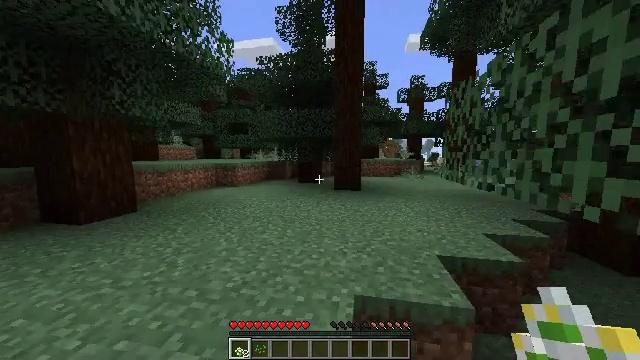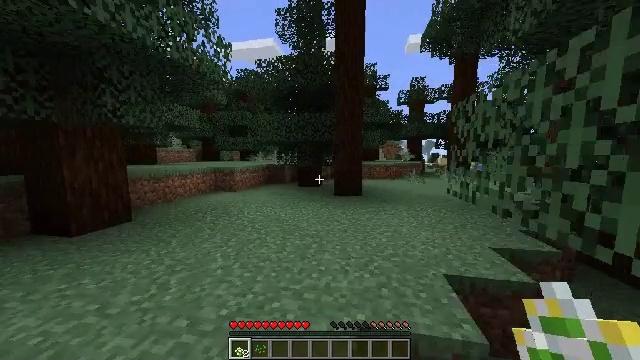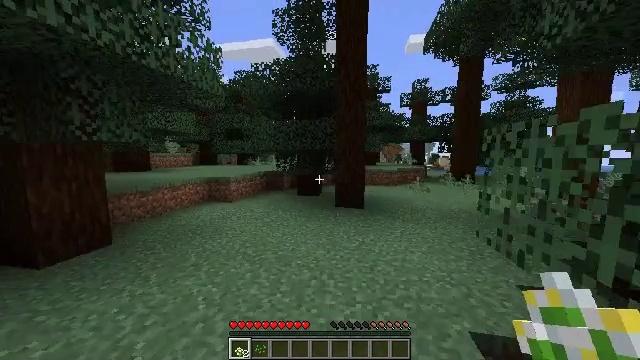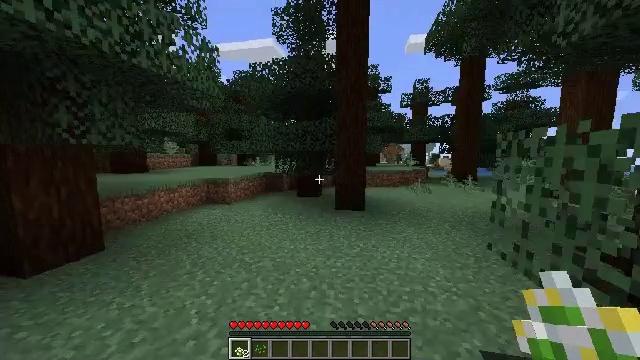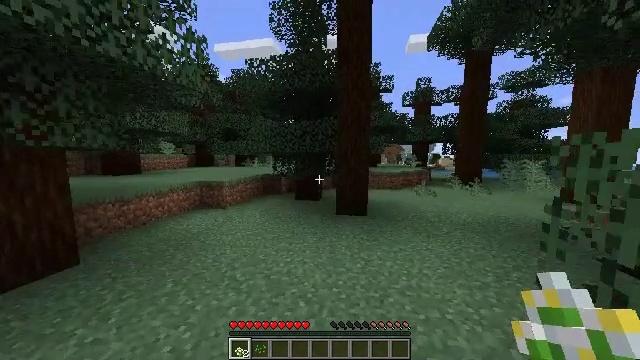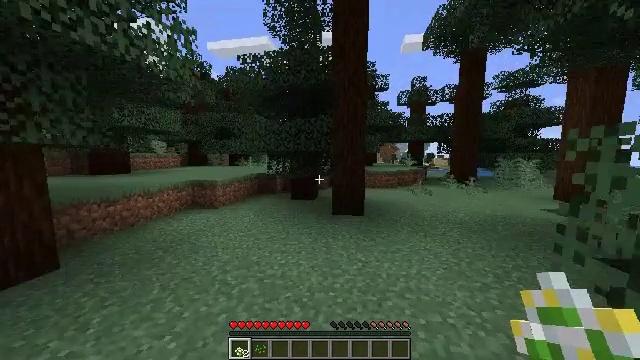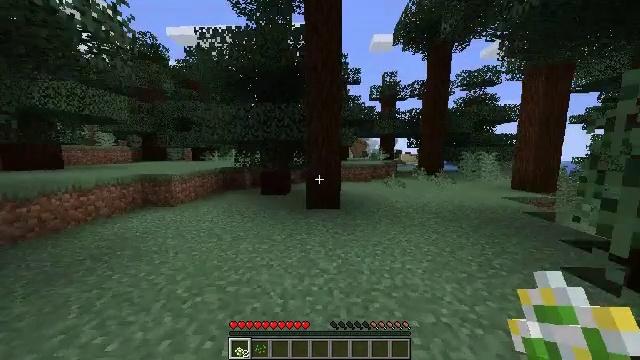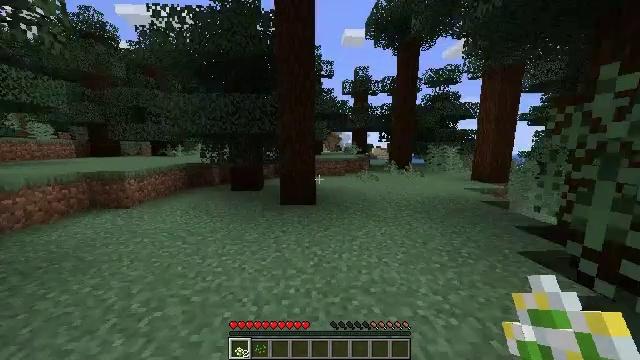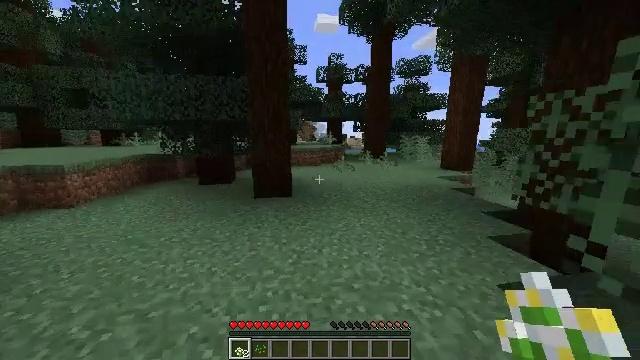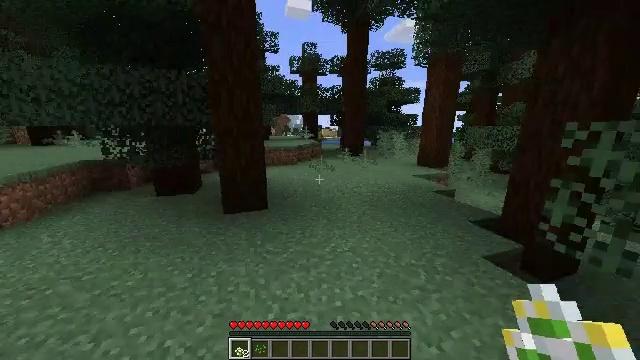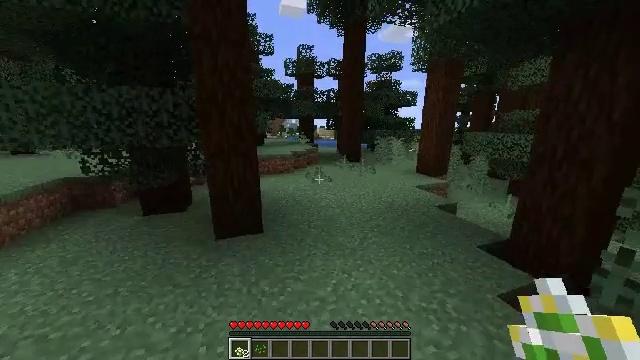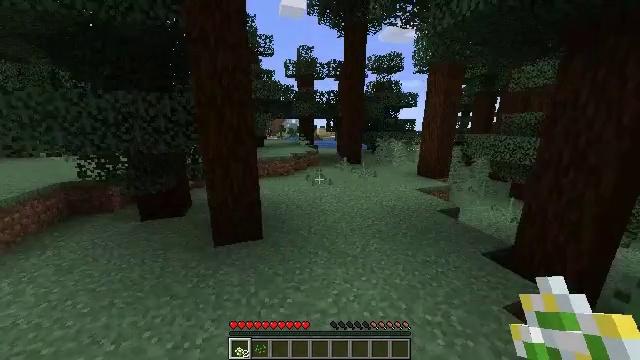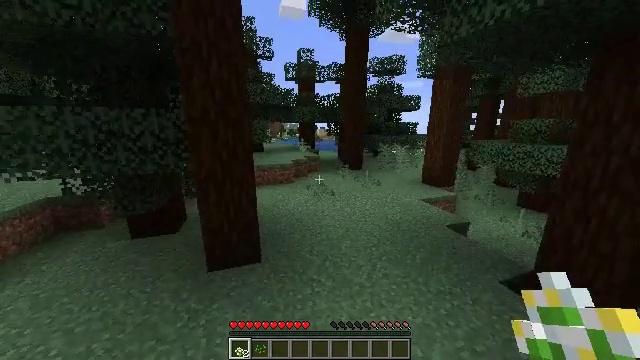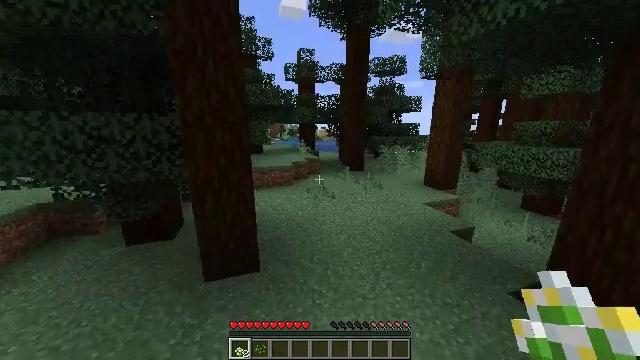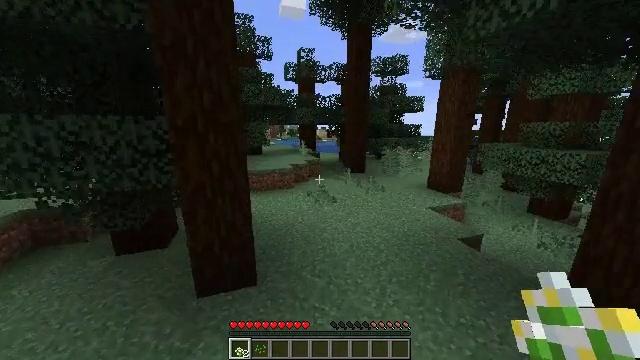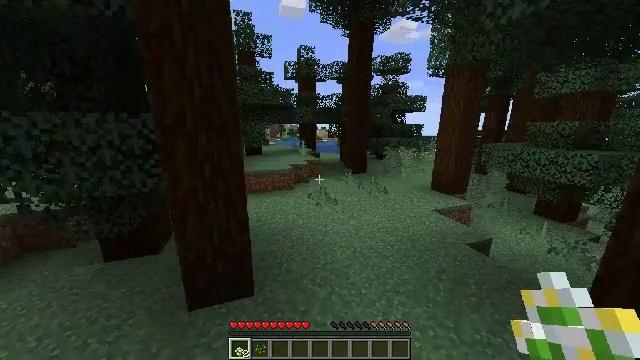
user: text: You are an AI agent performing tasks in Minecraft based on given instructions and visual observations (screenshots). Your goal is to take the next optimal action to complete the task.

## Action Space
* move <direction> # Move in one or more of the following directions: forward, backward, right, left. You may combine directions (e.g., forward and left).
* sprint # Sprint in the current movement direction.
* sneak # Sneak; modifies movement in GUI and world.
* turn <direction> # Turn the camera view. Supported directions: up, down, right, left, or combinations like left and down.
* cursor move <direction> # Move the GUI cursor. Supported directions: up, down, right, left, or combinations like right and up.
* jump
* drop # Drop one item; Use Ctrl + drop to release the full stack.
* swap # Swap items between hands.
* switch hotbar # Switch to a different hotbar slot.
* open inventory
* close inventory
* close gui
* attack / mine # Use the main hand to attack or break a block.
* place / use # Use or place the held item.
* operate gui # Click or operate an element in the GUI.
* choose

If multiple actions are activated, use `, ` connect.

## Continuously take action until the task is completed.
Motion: motion action
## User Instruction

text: Hunt a cod.
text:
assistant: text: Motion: move forward, sprint, jump
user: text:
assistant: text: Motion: move forward, sprint, jump
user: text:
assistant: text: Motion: move forward, sprint, jump
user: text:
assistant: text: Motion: move forward, sprint, jump
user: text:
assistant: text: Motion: move forward, sprint, turn right, jump
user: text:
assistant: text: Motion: move forward, sprint, turn right, jump
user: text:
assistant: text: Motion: move forward, sprint, turn right and down, jump
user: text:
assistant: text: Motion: move forward, sprint, turn right and down, jump
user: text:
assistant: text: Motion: move forward, sprint, turn right and down, jump
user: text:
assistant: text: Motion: move forward, sprint, turn right, jump
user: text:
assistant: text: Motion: move forward, sprint, jump
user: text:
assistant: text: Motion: move forward, sprint, jump
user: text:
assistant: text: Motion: move forward, sprint, jump
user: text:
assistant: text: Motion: move forward, sprint, jump
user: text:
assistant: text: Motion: move forward, sprint, jump
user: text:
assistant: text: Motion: move forward, sprint, jump
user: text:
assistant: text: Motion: move forward, sprint, jump
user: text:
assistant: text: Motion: move forward, sprint, jump
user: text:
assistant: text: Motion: move forward, sprint, jump
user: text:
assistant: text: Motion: move forward, sprint, jump
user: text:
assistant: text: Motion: move forward, sprint, jump
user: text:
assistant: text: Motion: move forward, sprint, turn right, jump
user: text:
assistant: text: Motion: move forward, sprint, turn right, jump
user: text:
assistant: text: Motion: move forward, sprint, turn right and down, jump
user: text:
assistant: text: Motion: move forward, sprint, turn right, jump
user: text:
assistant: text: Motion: move forward, sprint, jump
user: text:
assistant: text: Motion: move forward, sprint, jump
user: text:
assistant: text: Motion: move forward, sprint, jump
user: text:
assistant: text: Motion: move forward, sprint, jump
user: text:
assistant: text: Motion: move forward, sprint, jump